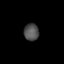
Tissue: lung
Cell type: Endothelial cells
Senescence score: 0.6128
Nuclear area (px): 253
Mean DAPI intensity: 78.423